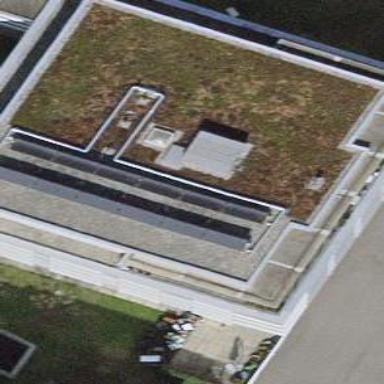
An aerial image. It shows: Residential building with flat roof.